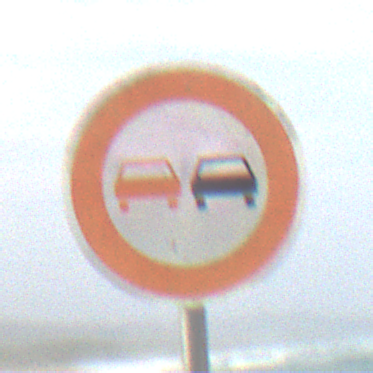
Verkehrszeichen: Ueberholverbot
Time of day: MorningAfternoon
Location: Outdoor (Suburban)
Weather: PartlyCloudy
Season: NotSpecified
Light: Natural